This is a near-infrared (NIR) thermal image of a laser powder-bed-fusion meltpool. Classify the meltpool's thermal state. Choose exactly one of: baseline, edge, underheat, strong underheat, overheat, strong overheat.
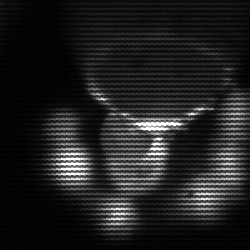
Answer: edge